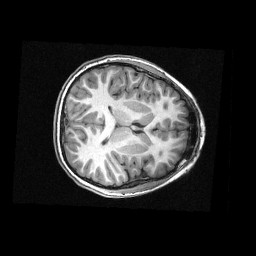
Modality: T1w
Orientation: axial
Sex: male